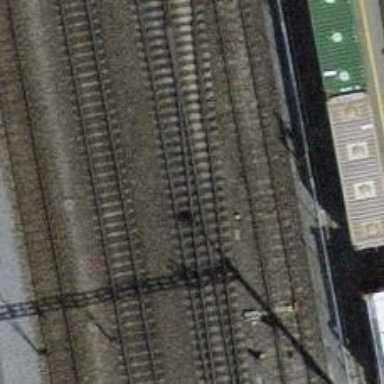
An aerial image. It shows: Single-track railway siding with electrified contact lines.